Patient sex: M
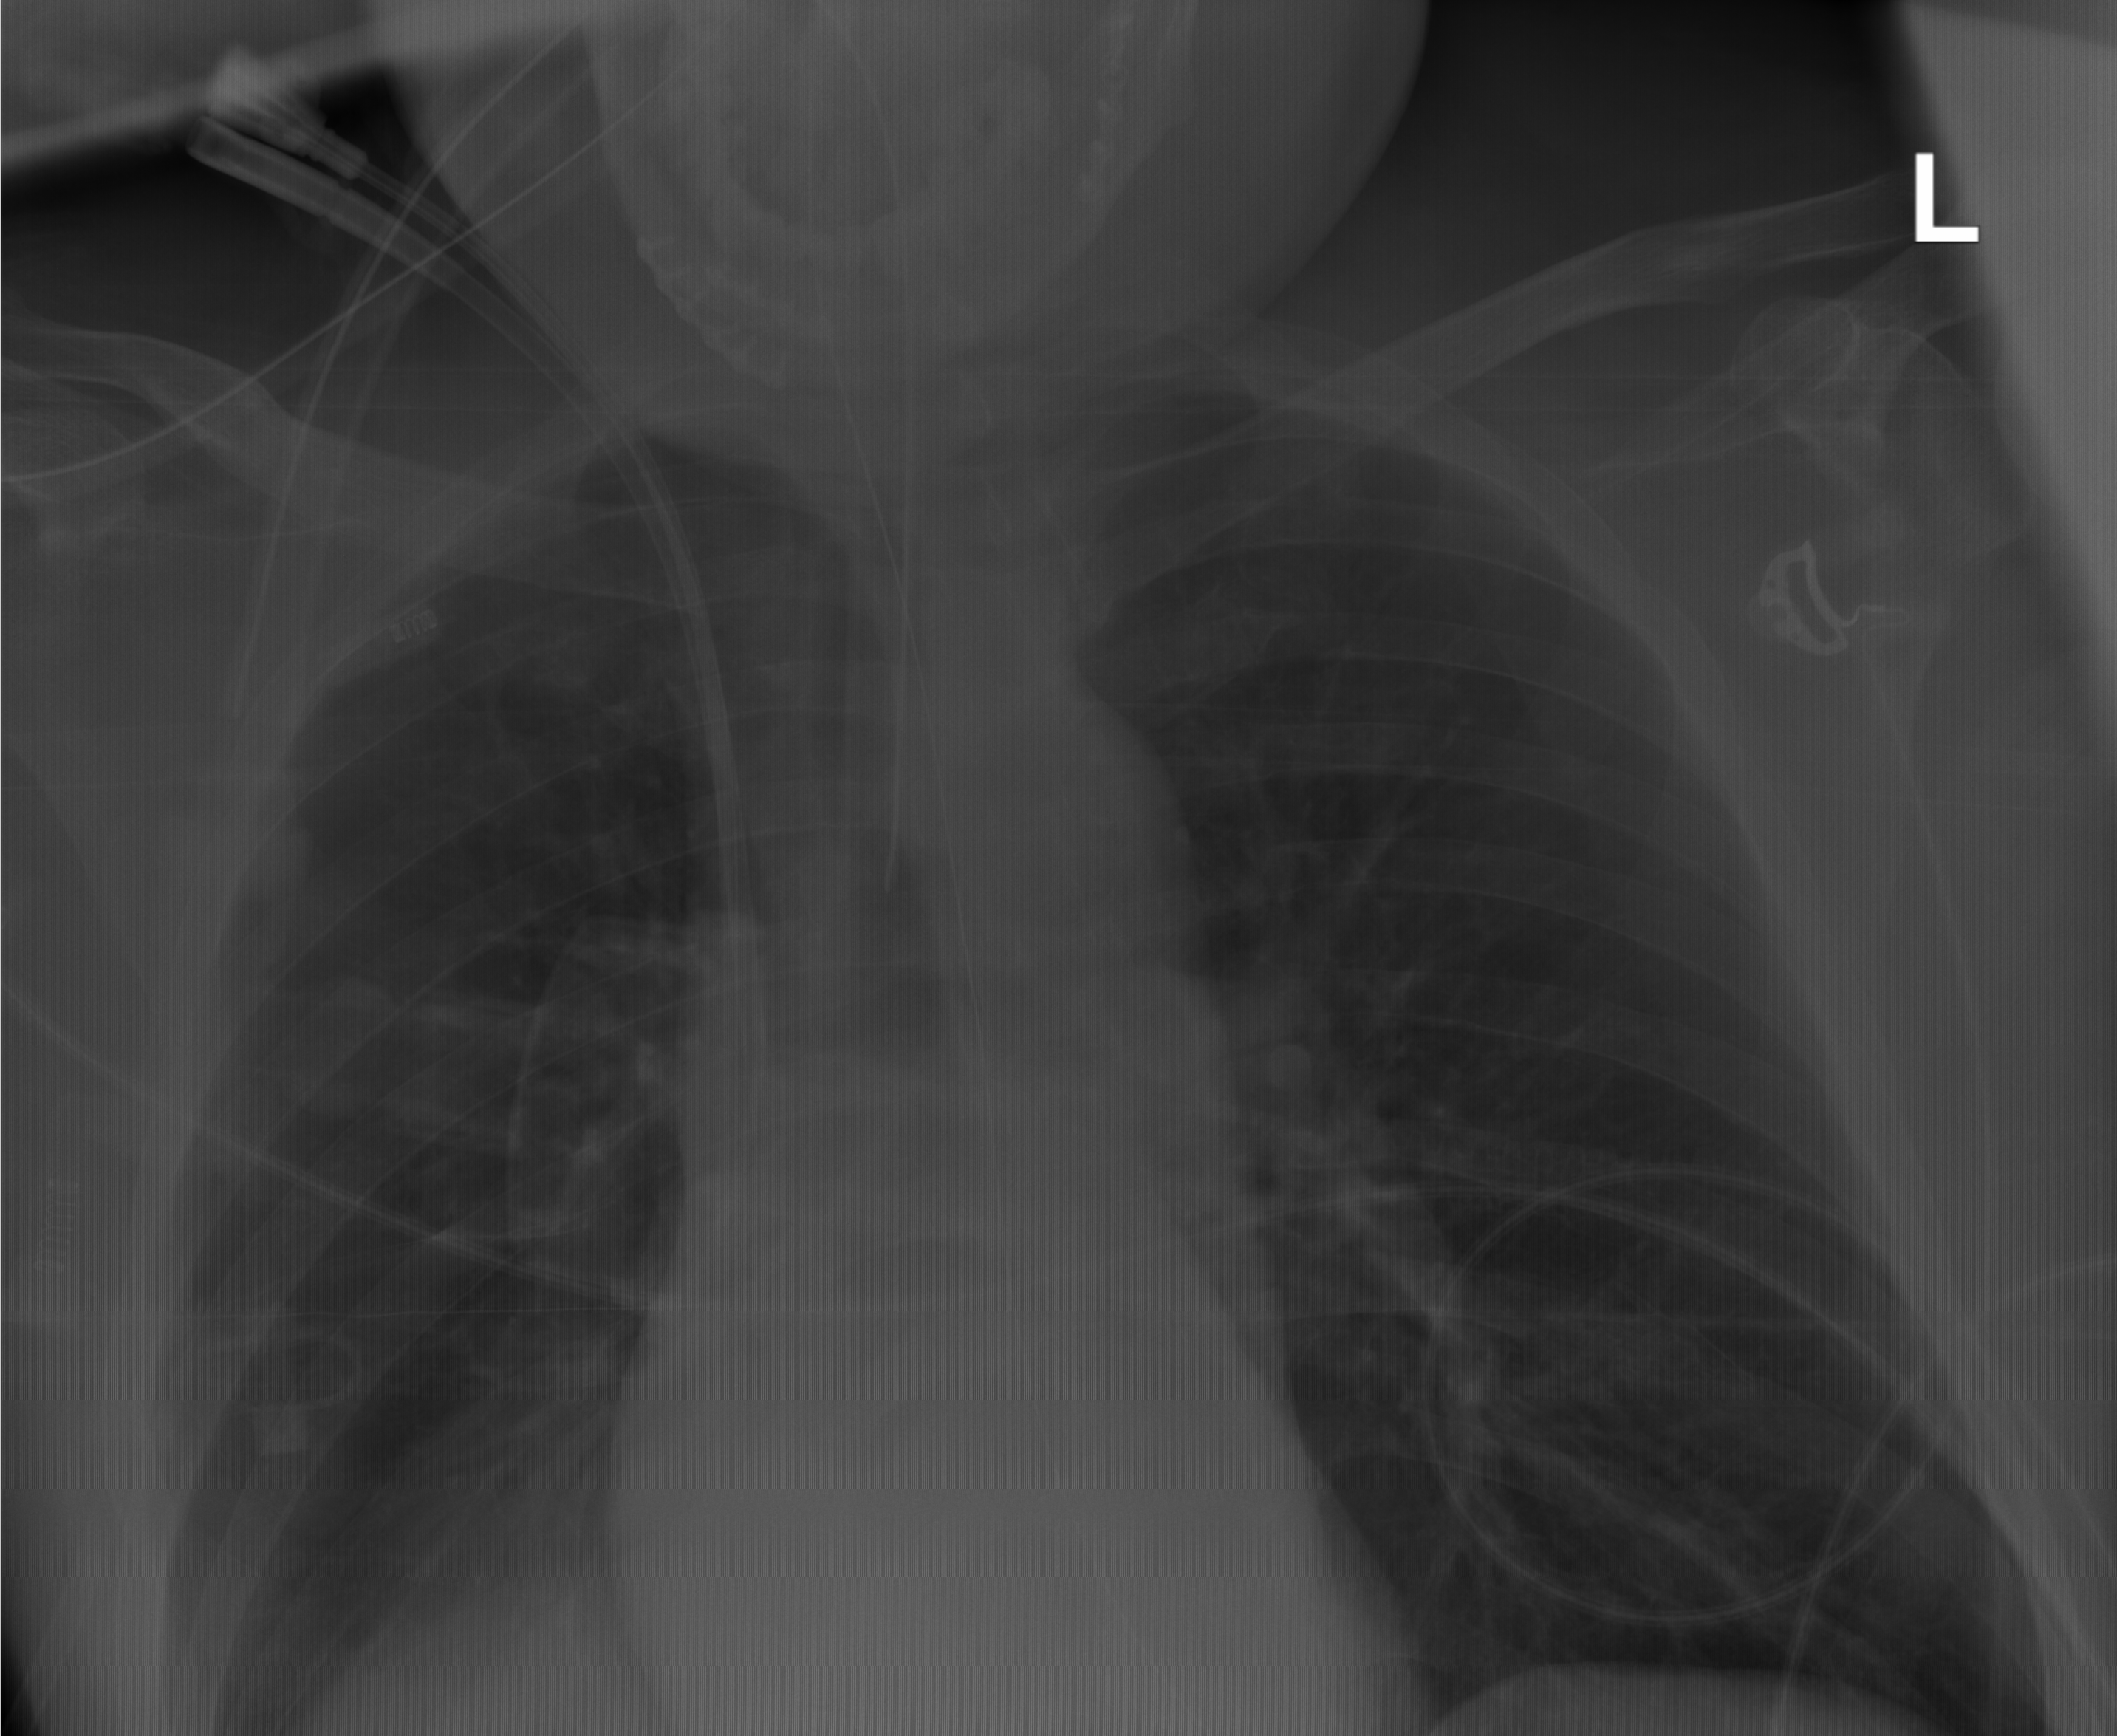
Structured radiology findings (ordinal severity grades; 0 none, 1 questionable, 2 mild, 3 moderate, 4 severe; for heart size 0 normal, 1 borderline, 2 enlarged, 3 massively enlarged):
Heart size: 0
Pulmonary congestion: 0
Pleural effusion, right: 2
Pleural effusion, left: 0
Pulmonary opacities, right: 0
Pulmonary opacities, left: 0
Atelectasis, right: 2
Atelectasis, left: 0